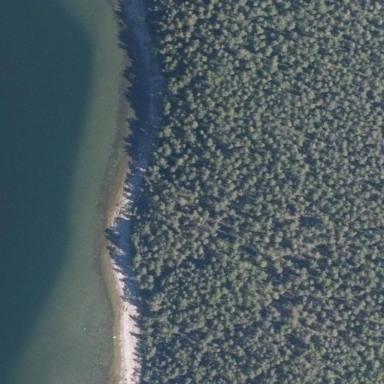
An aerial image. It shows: Sandy beach.